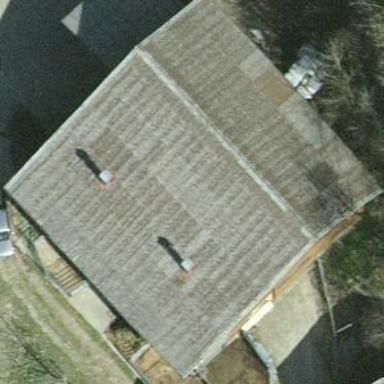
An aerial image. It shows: Stable.